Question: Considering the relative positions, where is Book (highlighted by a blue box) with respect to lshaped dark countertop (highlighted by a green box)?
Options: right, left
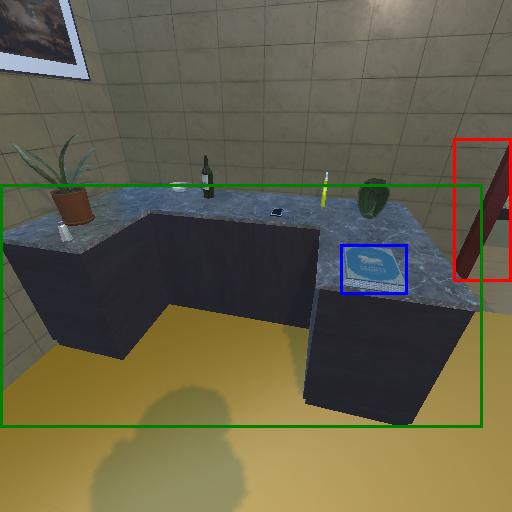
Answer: right